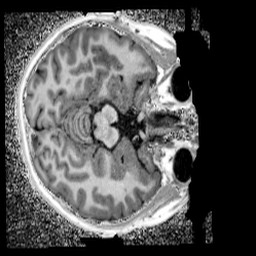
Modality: UNIT1_denoised
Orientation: axial
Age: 11
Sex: female
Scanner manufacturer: siemens
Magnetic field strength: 3 T
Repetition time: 4 s
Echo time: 0.00299 s